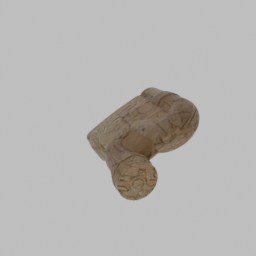
Label: tools